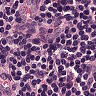
Metastatic tissue present: no